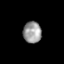
Tissue: skin
Cell type: Epithelial cells
Senescence score: 0.2436
Nuclear area (px): 386
Mean DAPI intensity: 153.016